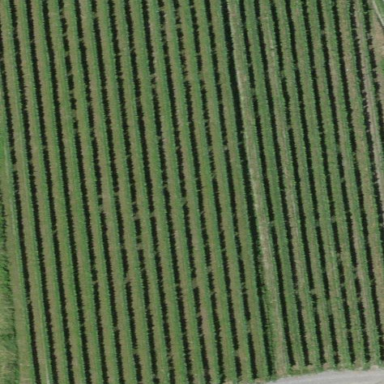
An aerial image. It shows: Vineyard with grape crops.